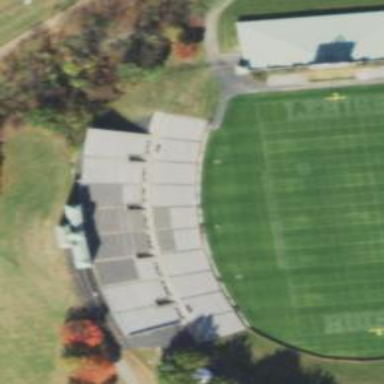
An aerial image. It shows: Stadium.